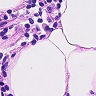
Metastatic tissue present: no